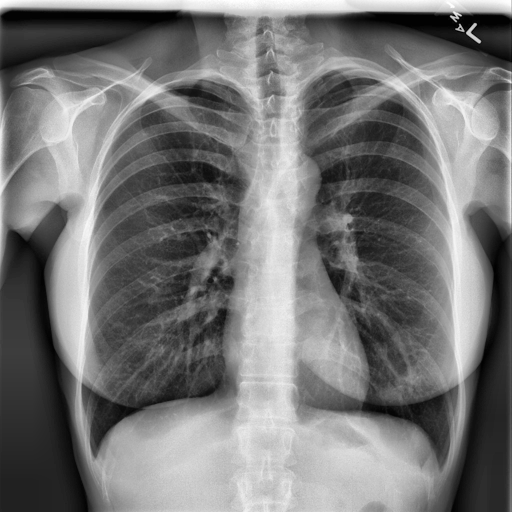
Finding: NORMAL